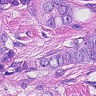
Metastatic tissue present: yes